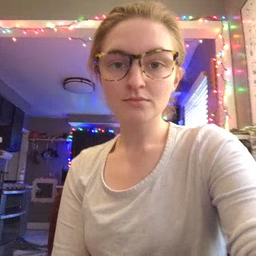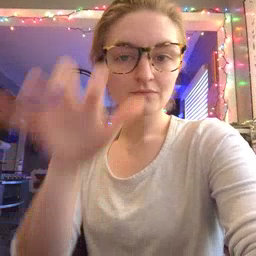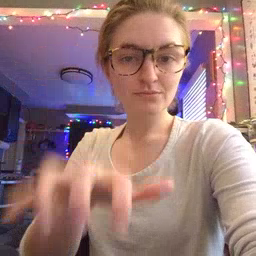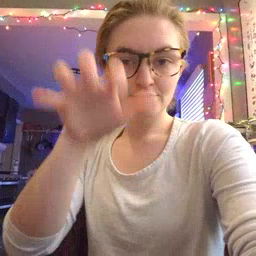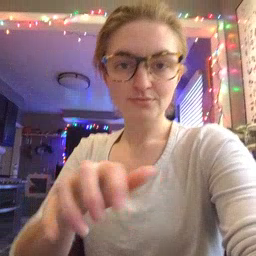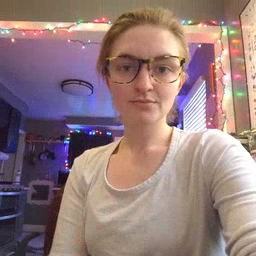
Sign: alligator